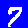
Digit: 7